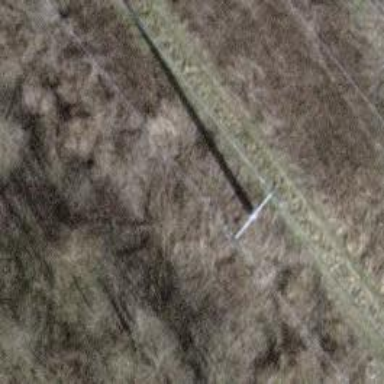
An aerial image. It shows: Minor power line.